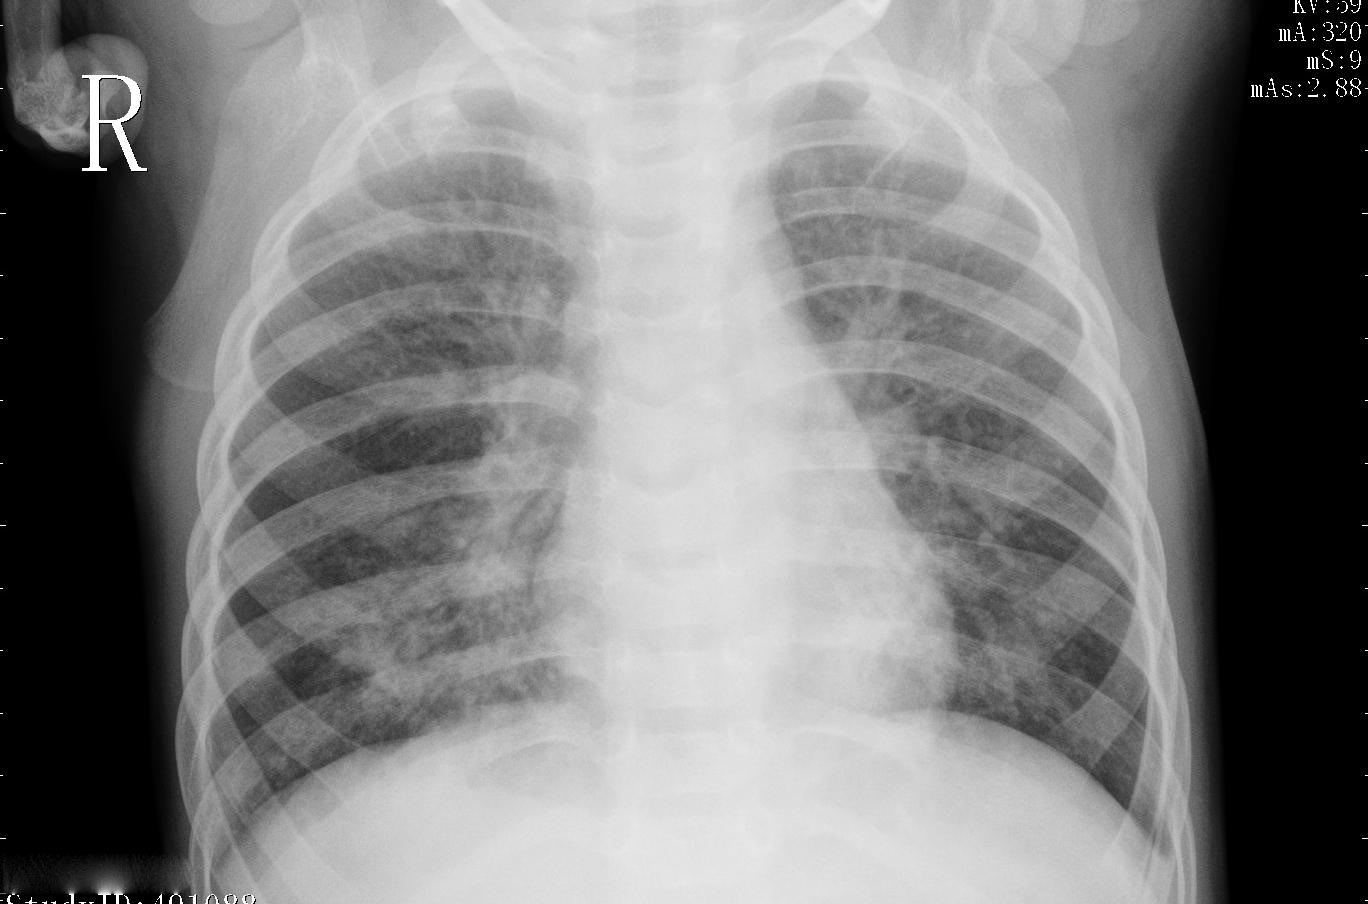
Diagnosis: PNEUMONIA